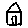
Label: house